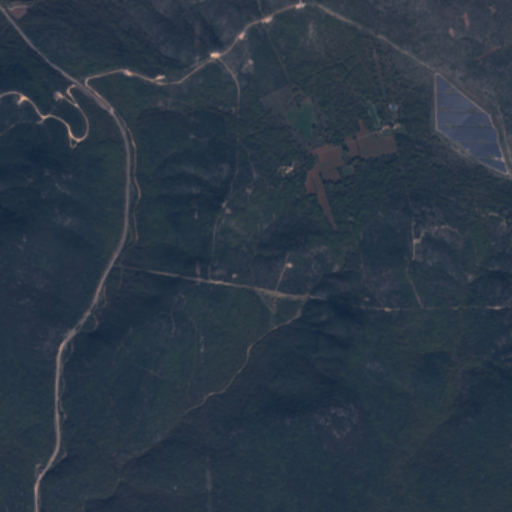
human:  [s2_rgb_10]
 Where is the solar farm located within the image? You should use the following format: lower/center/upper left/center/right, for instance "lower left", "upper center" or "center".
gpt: The solar farm is located in the upper right of the image.
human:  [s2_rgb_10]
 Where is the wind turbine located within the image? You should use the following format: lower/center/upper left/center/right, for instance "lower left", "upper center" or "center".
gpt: The wind turbine is located in the upper left of the image.
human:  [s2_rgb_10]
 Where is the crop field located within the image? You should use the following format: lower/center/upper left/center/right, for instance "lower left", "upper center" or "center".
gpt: There is no crop field in the image.